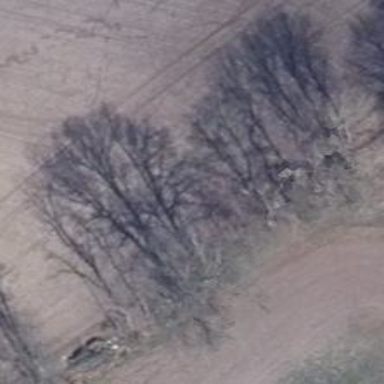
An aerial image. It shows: Row of trees in natural setting.